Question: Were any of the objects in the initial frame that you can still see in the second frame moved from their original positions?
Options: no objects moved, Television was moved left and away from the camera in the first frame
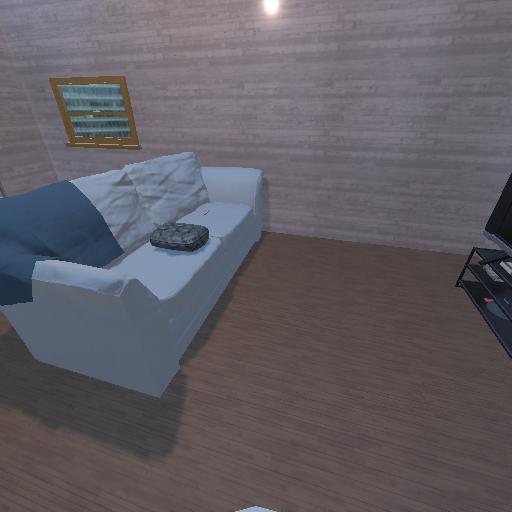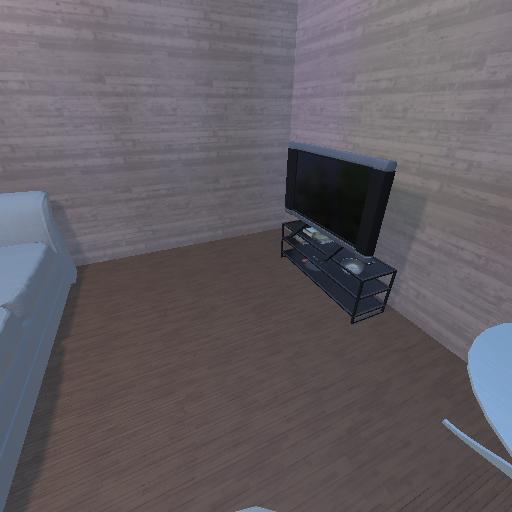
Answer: no objects moved